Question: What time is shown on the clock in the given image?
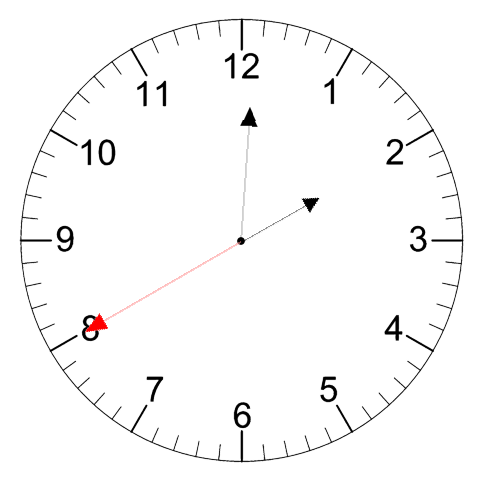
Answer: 02:00:40